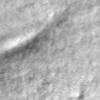
Label: no_change